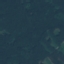
Land use / land cover class: Forest